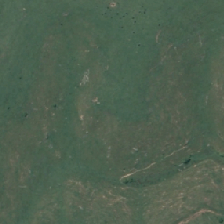
Land cover: high_producing_grassland